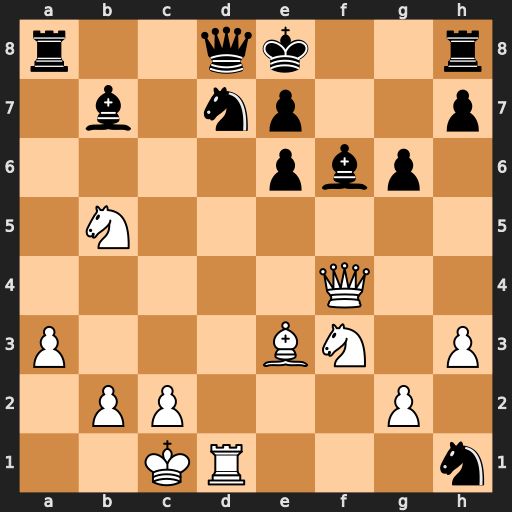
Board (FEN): r2qk2r/1b1np2p/4pbp1/1N6/5Q2/P3BN1P/1PP3P1/2KR3n
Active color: w
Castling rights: kq
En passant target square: -
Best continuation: Nc7+ Qxc7 Qxc7